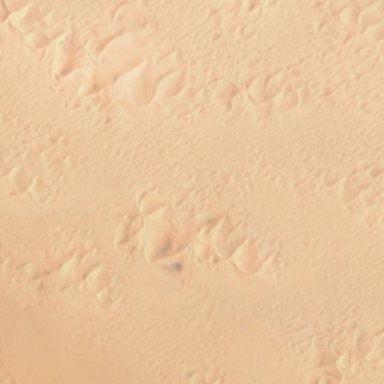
It is a large piece of desert .